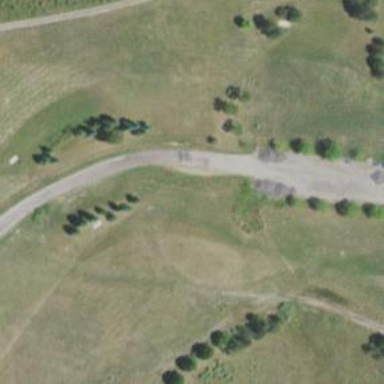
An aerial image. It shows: Disc golf basket.